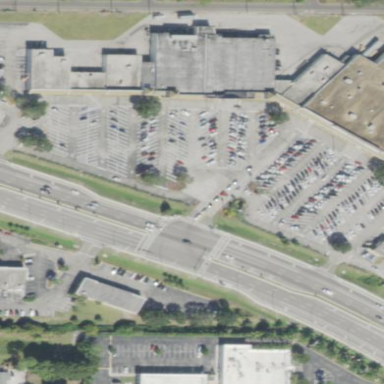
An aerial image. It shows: Retail building.